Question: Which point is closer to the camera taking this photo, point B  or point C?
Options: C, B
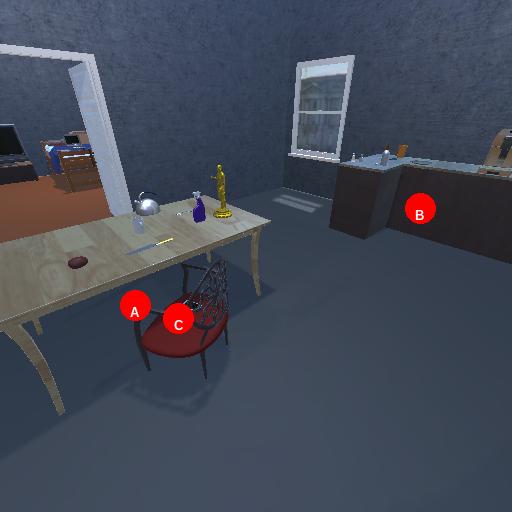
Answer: C